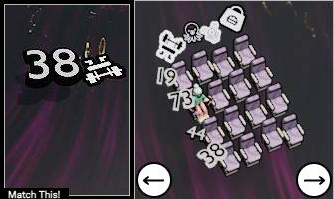
Task: seats
Answer: no